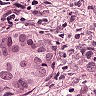
Metastatic tissue present: yes